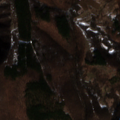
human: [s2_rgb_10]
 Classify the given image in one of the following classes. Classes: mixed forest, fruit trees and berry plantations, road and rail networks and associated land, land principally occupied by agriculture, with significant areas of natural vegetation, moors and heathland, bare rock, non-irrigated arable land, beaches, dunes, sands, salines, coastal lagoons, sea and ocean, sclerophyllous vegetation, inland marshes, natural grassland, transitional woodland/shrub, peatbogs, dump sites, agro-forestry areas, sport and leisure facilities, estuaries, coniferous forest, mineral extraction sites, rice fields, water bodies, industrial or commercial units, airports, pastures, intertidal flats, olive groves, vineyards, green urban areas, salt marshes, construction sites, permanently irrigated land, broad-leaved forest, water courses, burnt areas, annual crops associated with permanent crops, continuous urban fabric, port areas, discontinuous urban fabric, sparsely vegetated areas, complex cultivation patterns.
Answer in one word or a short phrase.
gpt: land principally occupied by agriculture, with significant areas of natural vegetation, broad-leaved forest, coniferous forest